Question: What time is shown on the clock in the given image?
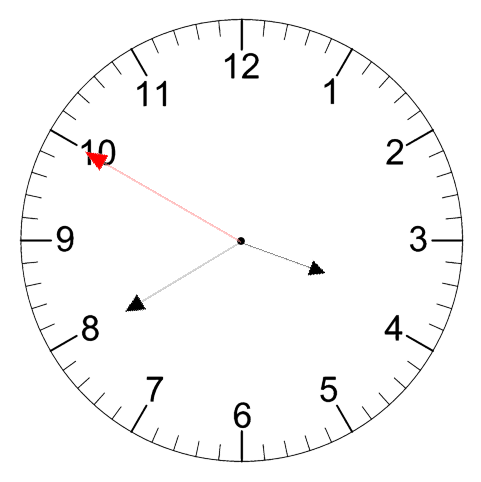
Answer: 03:39:50